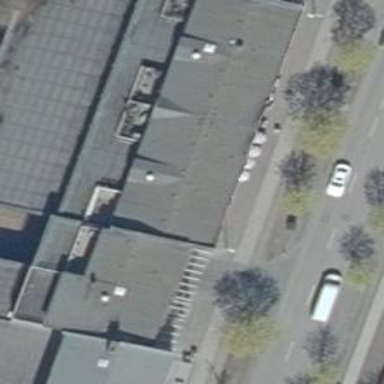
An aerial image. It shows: Clothing store.